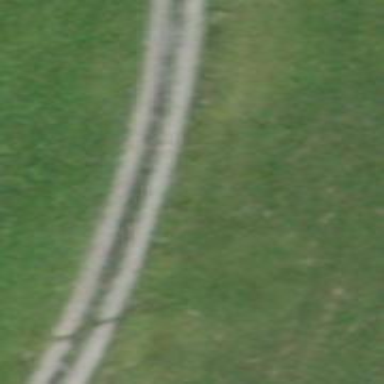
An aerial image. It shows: Gravel track with grade3 tracktype.